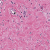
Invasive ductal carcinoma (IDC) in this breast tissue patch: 0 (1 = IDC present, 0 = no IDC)